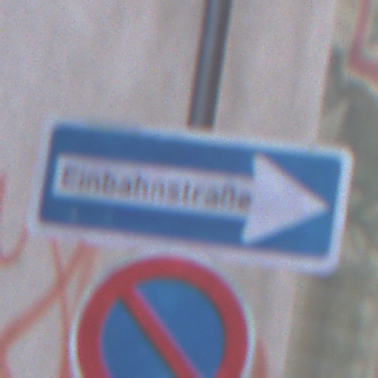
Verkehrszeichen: EinbahnstrasseRechtsweisend
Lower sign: EingeschraenktesHalteverbot
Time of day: MorningAfternoon
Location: Outdoor (Urban)
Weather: PartlyCloudy
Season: NotSpecified
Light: Natural